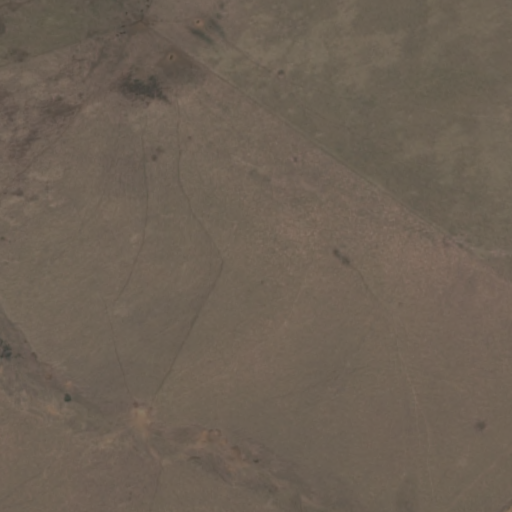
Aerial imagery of cape in Hawaii named Alakaha containing only unknown